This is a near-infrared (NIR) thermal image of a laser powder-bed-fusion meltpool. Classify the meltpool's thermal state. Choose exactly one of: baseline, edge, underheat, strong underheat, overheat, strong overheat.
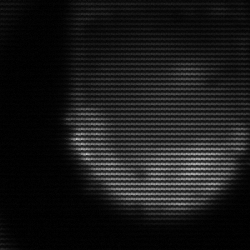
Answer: edge